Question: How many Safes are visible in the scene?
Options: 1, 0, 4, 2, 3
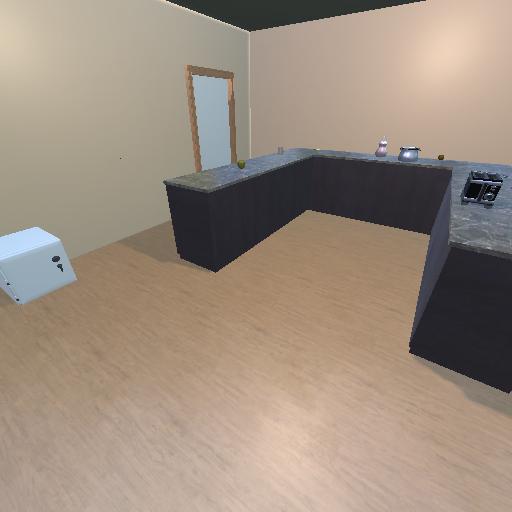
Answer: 1